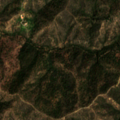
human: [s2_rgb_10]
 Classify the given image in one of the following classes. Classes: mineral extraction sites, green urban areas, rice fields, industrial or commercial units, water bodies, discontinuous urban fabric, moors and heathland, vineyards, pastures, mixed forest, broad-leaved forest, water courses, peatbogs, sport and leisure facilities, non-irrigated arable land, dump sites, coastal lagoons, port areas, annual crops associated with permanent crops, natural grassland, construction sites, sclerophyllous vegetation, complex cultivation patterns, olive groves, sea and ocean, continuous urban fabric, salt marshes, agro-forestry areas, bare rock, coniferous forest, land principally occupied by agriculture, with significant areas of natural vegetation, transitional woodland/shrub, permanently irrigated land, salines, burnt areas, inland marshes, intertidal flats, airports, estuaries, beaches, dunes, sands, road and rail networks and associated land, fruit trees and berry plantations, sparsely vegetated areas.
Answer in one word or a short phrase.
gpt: broad-leaved forest, transitional woodland/shrub